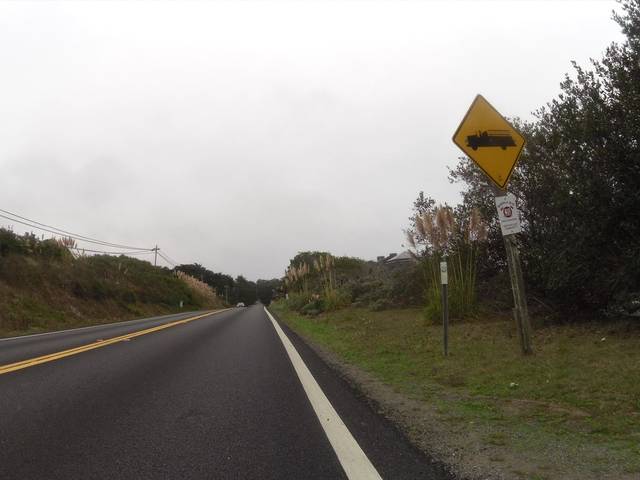
Region: United States
Coordinates: 38.324, -123.038